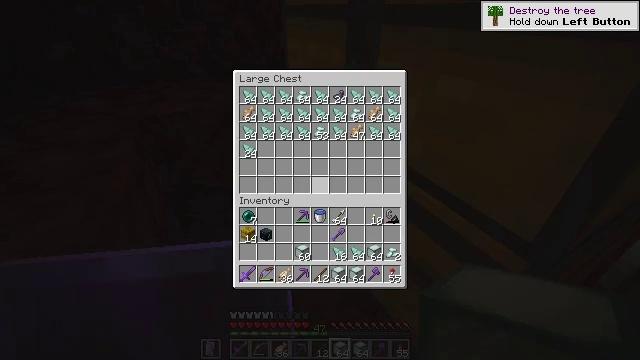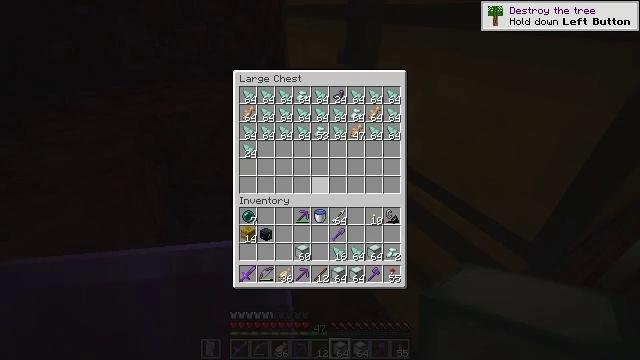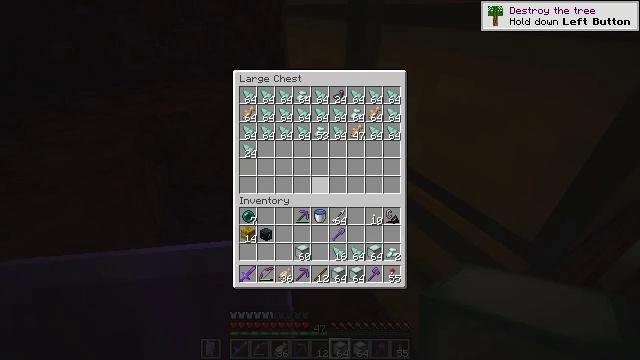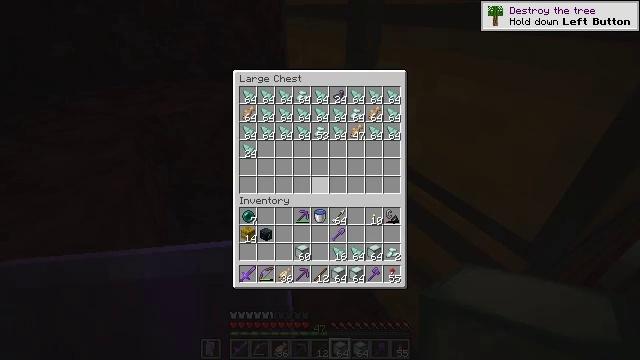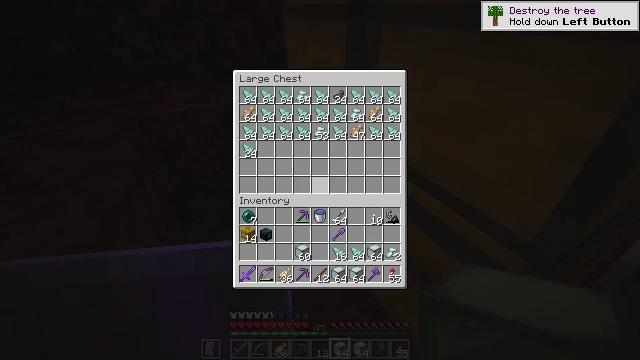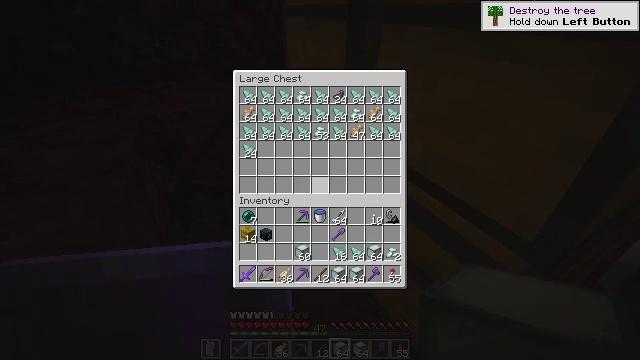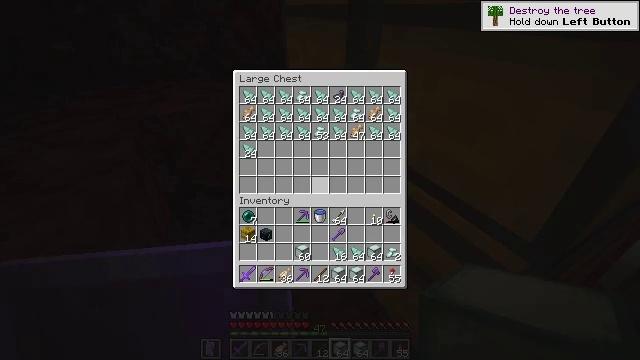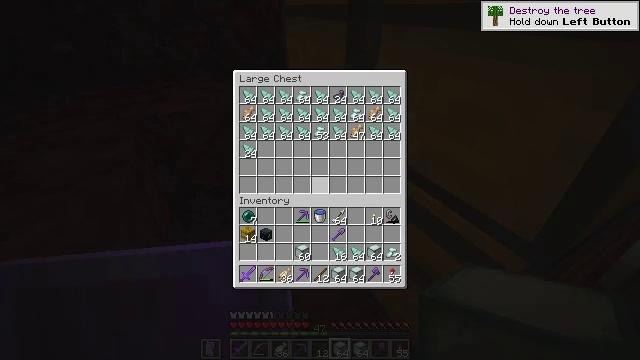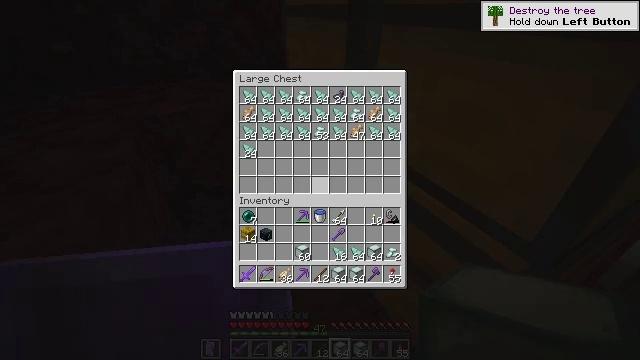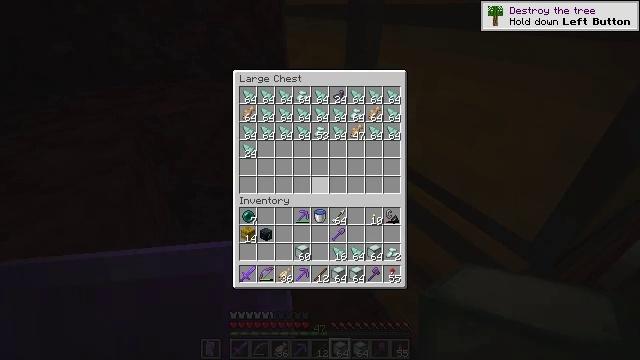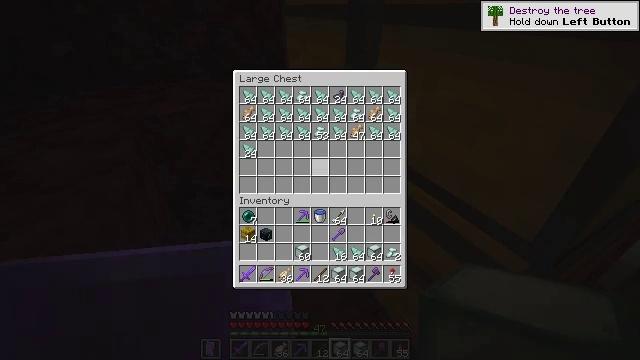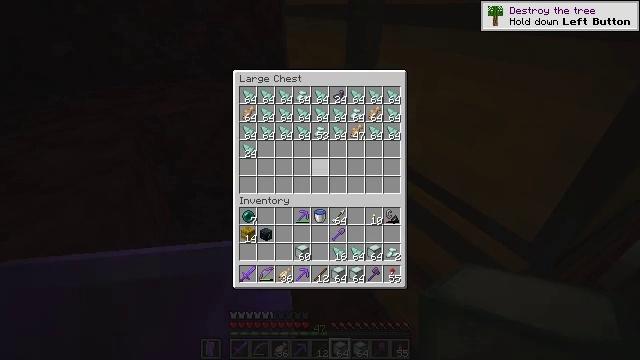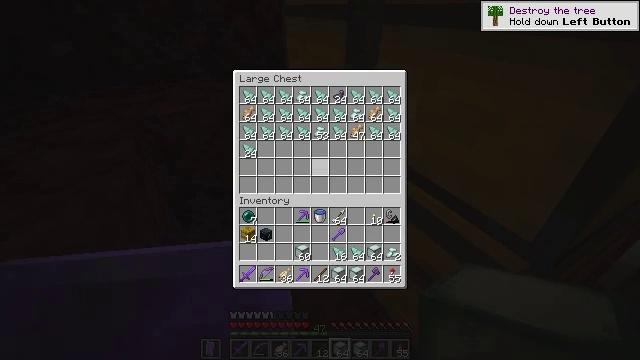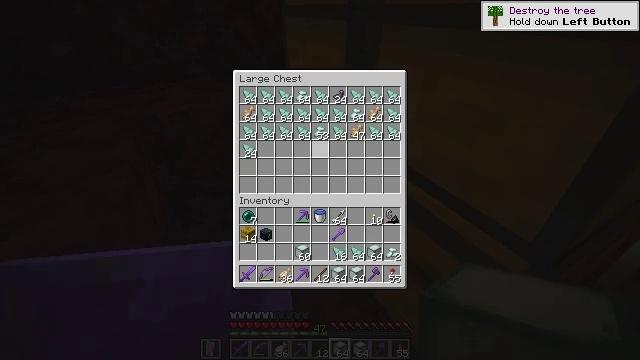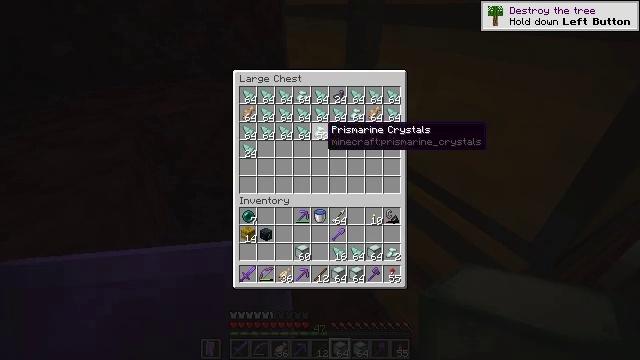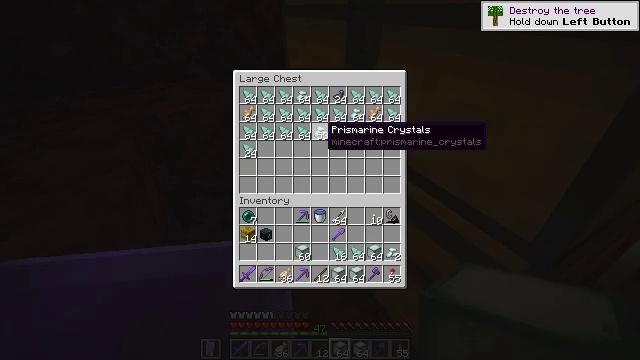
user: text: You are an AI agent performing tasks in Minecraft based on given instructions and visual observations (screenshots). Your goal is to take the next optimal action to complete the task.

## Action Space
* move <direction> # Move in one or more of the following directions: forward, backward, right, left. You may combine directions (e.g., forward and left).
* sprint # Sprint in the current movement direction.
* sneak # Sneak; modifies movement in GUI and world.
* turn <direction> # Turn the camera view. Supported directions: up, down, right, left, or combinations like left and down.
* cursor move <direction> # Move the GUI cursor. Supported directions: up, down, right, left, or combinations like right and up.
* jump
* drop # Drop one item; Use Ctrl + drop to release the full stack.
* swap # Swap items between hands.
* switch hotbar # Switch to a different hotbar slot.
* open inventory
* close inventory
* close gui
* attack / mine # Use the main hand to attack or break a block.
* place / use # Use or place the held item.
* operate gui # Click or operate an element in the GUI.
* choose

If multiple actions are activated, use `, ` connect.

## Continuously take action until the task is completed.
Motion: motion action
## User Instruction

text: Combine prismarine crystals and shards to craft a sea lantern.
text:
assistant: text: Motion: no_op
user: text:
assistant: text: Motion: no_op
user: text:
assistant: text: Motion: no_op
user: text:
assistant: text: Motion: no_op
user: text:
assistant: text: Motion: no_op
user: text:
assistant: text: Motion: no_op
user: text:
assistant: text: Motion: no_op
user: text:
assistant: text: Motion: no_op
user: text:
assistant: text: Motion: no_op
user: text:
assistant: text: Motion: no_op
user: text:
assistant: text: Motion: no_op
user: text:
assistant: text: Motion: no_op
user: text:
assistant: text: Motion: turn up
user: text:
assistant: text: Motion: turn up
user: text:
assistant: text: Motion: no_op
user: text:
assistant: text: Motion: no_op
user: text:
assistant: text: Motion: no_op
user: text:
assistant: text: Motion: no_op
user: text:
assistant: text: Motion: sneak
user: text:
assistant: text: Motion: sneak
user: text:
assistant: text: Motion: sneak
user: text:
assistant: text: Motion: sneak, attack / mine
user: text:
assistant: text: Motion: sneak, attack / mine
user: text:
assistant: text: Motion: sneak, attack / mine
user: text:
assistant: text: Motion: sneak, attack / mine
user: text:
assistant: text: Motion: sneak, turn right
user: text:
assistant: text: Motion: sneak, turn right
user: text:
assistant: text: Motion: sneak, turn right
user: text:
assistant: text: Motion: sneak, turn right
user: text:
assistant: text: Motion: sneak